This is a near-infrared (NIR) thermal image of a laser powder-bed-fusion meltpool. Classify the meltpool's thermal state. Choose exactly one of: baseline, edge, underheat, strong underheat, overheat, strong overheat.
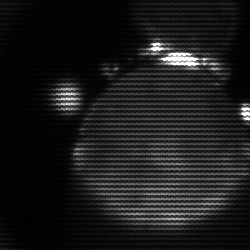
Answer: edge